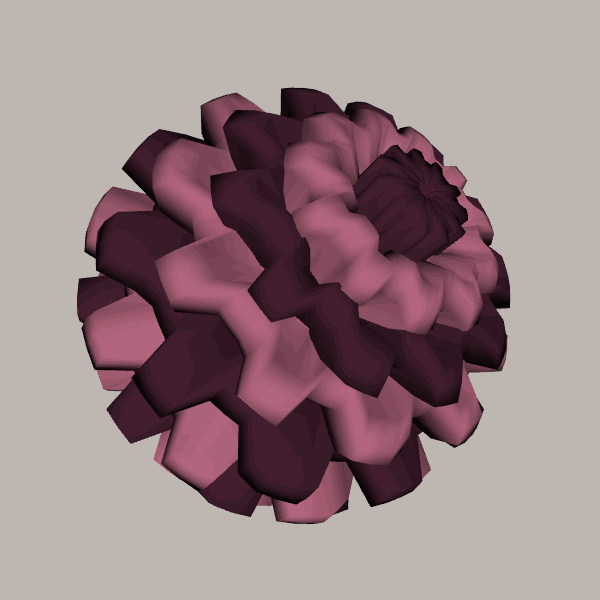
Background: light